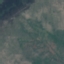
Land use / land cover: HerbaceousVegetation